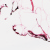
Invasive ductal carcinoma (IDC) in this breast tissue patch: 0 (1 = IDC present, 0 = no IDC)